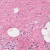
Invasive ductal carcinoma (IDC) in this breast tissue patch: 0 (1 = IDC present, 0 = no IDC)